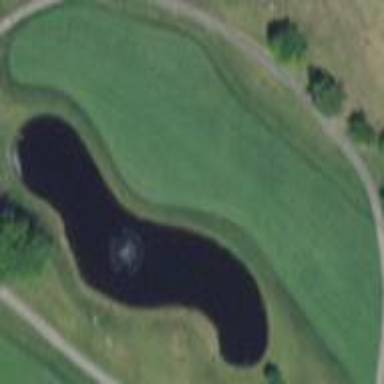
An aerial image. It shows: Golf fairway surrounded by grass.